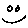
Label: smiley face